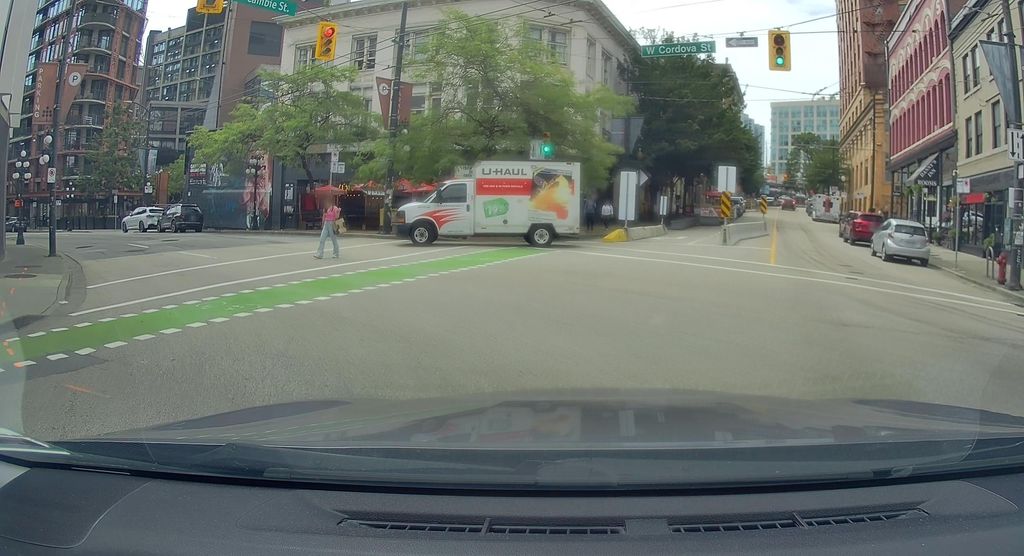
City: vancouver